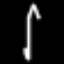
Label: pencil